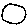
Label: circle